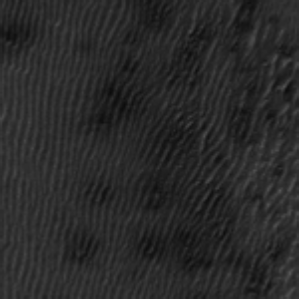
Label: frost